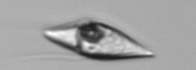
Label: Amphidinium